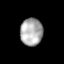
Tissue: lung
Cell type: Endothelial cells
Senescence score: 0.6117
Nuclear area (px): 604
Mean DAPI intensity: 171.392